Aerial crown-view tile of a tropical tree (Barro Colorado Island, Panama), acquired 20250512:
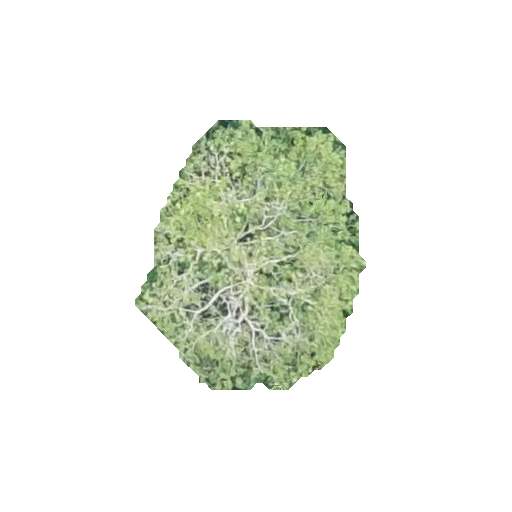
Species: Zanthoxylum panamense
GBIF accepted scientific name: Zanthoxylum panamense
Crown area: 67.199 m²